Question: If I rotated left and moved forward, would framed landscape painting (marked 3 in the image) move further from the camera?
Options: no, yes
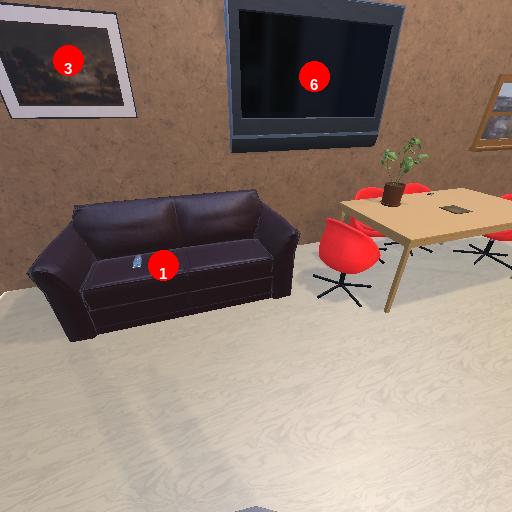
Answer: no